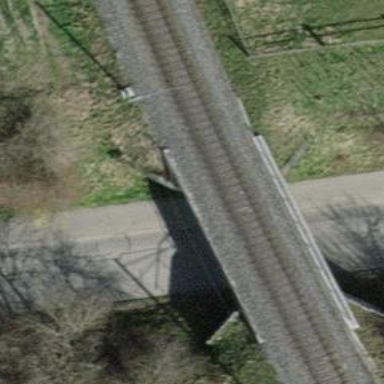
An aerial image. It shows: Bridge over railway with electrified contact lines.